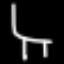
Label: chair